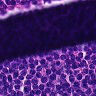
Metastatic tissue present: no